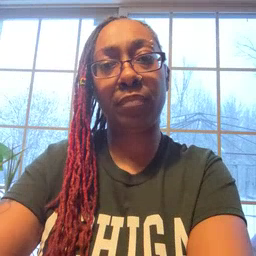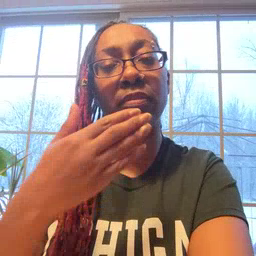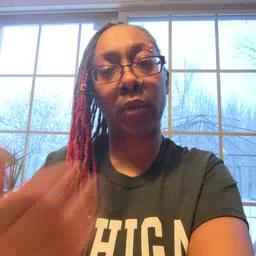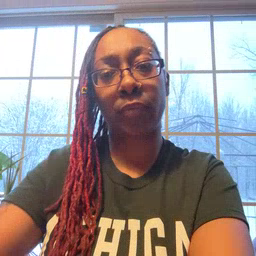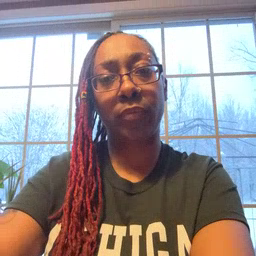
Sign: thankyou